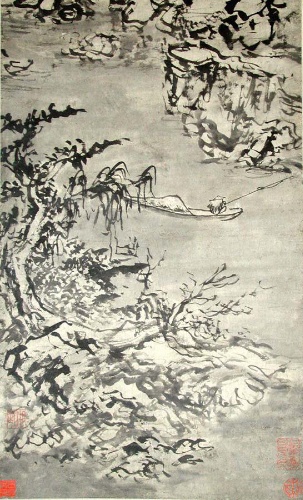
Title: 明   史忠   雪景山水圖   軸|Winter landscape with fisherman
Artist: Shi Zhong
Artist bio: Chinese, 1438–after 1506
Date: late 15th–early 16th century
Object type: Hanging scroll
Classification: Paintings
Medium: Hanging scroll; ink on paper
Culture: China
Period: Ming dynasty (1368–1644)
Dimensions: Image: 56 x 12 5/8 in. (142.2 x 32.1 cm)
Overall with mounting: 83 1/2 x 19 1/8 in. (212.1 x 48.6 cm)
Overall with knobs: 83 1/2 x 22 1/2 in. (212.1 x 57.2 cm)
Department: Asian Art
Credit line: Ex coll.: C. C. Wang Family, Gift of  C. C. Wang, in honor of Wen C. Fong, 2000
Accession year: 2000
Repository: Metropolitan Museum of Art, New York, NY
Tags: Fishing|Landscapes|Boats